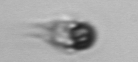
Label: Mesodinium